Aerial crown-view tile of a tropical tree (Barro Colorado Island, Panama), acquired 20250217:
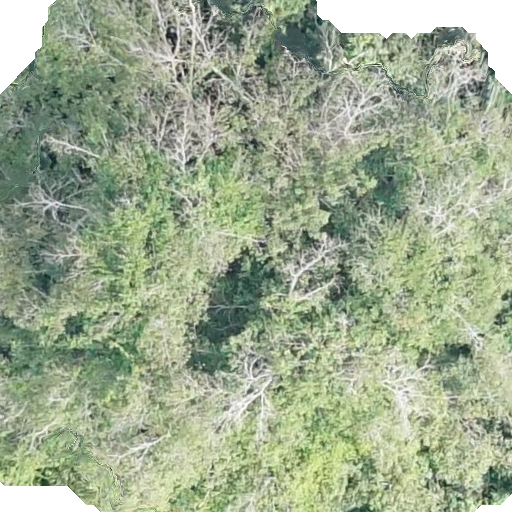
Species: Hura crepitans
GBIF accepted scientific name: Hura crepitans
Crown area: 464.433 m²